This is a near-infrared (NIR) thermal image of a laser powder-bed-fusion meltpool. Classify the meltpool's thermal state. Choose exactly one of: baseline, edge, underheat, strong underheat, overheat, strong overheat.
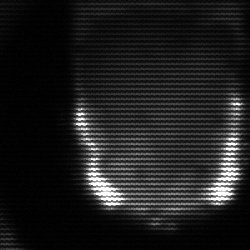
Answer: baseline